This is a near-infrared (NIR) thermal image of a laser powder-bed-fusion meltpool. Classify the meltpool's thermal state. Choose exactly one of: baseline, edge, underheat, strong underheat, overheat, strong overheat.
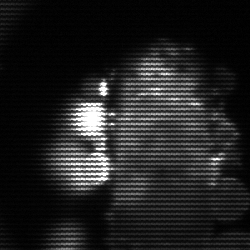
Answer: strong underheat